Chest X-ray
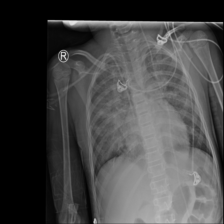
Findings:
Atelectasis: negative
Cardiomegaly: negative
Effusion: negative
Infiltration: negative
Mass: negative
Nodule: negative
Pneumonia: negative
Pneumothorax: negative
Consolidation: negative
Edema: negative
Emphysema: negative
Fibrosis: negative
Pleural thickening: negative
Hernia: negative